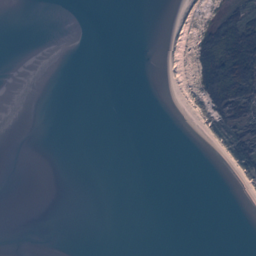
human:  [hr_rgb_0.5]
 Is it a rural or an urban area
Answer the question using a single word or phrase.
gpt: rural

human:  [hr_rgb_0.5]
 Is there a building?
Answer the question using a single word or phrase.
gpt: yes

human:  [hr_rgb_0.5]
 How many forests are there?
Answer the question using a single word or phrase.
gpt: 7

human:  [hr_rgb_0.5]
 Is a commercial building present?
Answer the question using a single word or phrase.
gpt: no

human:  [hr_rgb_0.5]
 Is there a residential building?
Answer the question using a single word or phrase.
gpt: no

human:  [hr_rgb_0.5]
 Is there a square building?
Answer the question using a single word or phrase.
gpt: no

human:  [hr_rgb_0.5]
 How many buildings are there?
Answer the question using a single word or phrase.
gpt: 2

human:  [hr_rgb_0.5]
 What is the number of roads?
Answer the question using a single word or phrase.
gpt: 18

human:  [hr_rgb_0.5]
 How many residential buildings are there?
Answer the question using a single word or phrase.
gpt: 0

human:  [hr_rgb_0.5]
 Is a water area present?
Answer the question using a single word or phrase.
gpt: yes

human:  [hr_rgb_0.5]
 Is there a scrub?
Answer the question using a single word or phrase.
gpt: yes

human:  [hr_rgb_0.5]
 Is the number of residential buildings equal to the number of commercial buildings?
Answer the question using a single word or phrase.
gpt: yes

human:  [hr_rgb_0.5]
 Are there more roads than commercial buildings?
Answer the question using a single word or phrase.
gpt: yes

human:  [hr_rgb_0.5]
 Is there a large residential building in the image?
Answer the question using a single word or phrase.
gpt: no

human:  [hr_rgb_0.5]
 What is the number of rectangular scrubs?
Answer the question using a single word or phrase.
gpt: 0

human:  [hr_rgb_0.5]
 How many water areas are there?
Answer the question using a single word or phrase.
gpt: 2

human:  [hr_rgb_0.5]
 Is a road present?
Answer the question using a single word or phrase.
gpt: yes

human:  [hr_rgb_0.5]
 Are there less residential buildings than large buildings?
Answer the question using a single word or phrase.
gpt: no

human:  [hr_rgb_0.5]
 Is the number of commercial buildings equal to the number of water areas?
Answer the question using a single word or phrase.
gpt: no

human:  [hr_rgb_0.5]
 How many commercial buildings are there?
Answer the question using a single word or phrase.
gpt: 0

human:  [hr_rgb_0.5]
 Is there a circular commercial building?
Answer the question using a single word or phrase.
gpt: no

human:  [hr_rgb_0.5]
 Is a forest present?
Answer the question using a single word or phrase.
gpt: yes

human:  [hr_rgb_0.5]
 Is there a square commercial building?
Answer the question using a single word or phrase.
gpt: no

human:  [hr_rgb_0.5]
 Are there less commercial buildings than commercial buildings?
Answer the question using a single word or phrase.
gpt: no

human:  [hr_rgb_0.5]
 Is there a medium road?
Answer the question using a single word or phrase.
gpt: no

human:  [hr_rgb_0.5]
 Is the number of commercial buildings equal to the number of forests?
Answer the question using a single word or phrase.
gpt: no

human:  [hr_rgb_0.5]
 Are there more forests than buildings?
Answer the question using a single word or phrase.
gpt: yes

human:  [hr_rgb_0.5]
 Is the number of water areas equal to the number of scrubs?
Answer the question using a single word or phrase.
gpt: no

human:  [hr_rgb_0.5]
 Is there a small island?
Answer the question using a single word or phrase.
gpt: no

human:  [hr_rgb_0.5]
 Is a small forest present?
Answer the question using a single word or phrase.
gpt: yes

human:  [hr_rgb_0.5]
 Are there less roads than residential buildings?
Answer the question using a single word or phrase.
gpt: no

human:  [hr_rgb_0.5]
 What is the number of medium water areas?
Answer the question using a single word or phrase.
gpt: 1

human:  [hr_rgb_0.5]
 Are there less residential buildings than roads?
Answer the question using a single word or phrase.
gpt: yes

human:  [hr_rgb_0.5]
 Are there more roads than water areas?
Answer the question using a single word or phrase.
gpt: yes

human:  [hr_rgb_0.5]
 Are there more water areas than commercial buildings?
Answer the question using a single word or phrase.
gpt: yes

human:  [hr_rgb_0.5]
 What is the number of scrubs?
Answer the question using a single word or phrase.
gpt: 10

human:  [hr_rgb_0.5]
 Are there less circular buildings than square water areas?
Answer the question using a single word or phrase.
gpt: no

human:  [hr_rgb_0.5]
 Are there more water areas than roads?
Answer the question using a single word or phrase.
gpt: no

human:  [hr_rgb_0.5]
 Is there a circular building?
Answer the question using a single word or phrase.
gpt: no

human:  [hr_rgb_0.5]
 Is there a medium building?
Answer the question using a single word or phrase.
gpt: no

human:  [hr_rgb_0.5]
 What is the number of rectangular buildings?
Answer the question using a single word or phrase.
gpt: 2

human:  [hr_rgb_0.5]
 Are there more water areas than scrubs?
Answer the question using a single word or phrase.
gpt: no

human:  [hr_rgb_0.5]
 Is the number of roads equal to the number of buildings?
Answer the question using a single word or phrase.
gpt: no

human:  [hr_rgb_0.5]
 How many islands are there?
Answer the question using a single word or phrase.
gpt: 1

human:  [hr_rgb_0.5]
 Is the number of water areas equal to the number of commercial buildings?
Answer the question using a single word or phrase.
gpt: no

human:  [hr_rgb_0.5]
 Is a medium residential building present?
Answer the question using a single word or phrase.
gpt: no

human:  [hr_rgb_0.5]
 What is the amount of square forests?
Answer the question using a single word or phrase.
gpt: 0

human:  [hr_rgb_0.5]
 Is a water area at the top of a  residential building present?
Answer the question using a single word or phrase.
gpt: no

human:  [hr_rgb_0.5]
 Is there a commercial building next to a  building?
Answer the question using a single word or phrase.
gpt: no

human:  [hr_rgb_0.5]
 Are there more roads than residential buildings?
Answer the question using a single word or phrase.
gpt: yes

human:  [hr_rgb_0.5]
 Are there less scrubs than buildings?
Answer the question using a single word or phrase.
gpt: no

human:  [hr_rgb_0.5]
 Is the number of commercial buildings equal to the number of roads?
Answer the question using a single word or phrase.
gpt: no

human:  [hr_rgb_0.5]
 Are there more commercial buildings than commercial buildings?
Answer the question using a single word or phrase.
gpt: no

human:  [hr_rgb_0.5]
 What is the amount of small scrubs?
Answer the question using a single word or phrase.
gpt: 2

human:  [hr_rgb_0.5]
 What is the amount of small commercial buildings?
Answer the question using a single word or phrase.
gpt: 0

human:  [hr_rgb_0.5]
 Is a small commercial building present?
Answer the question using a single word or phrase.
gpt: no

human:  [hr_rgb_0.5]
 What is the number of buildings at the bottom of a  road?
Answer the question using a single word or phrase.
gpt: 2

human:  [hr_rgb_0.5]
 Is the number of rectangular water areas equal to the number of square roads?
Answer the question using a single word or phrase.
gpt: yes

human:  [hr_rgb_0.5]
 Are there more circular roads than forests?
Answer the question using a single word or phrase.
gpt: no

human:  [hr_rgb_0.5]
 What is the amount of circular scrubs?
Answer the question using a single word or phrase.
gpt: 0

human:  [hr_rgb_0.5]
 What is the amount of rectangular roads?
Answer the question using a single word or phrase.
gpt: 0

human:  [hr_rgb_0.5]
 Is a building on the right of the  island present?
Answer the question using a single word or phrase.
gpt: no

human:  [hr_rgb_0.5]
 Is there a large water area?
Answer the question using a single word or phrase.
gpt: yes

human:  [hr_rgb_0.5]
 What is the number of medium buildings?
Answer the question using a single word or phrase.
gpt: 0